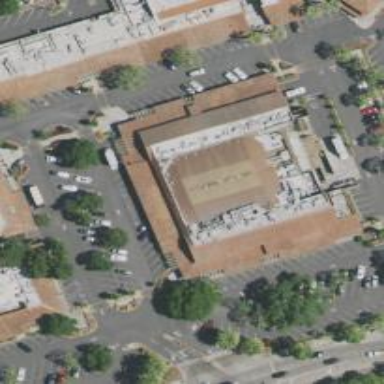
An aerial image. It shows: Pharmacy providing healthcare services.